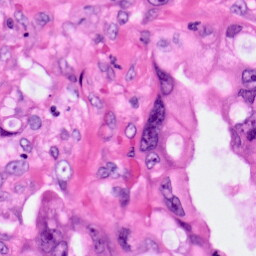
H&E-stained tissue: Pancreatic